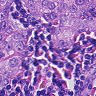
Metastatic tissue present: yes